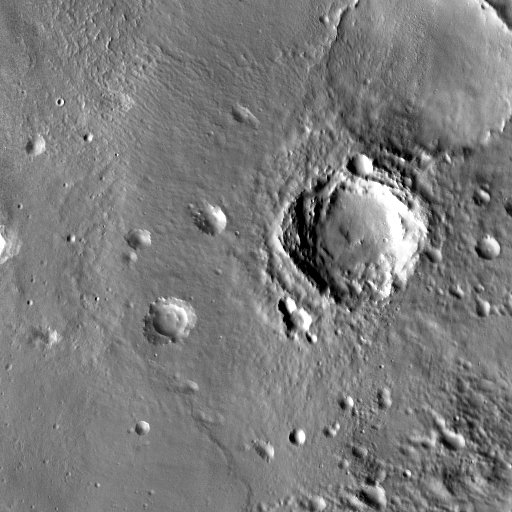
Crater classes present: Background, Other, Layered, Buried, Secondary